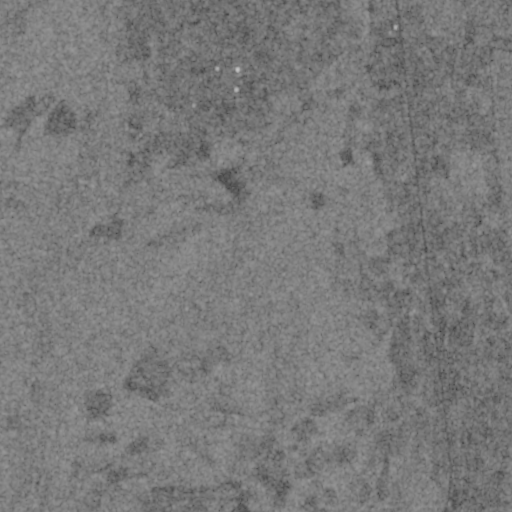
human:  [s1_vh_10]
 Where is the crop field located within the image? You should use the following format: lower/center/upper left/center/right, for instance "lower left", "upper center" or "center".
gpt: The crop field is located in the upper right of the image.
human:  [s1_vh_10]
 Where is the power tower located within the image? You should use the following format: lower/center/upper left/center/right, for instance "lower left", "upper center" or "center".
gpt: The power tower is located in the upper left of the image.
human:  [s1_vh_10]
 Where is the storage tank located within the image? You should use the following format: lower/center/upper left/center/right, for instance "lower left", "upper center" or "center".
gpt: The storage tank is located in the lower right of the image.
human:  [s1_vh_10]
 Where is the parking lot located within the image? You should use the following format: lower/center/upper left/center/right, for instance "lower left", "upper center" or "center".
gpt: There is no parking lot in the image.

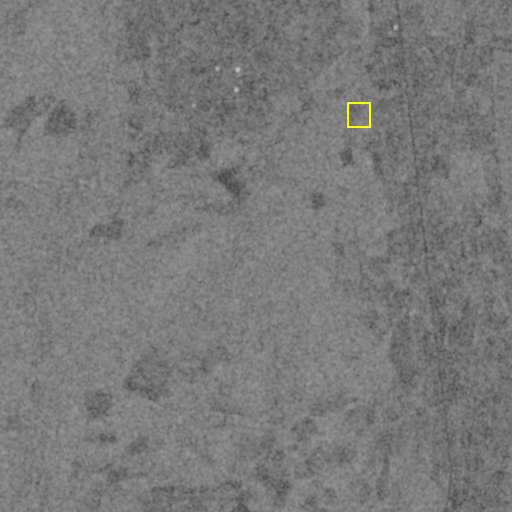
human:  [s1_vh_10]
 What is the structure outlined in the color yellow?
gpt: The structure outlined in yellow is a crop field.
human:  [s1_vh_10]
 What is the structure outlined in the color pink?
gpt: There is no pink outline.